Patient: sex M, age 68
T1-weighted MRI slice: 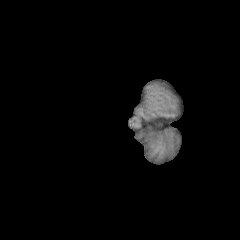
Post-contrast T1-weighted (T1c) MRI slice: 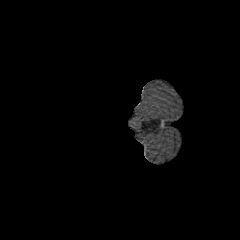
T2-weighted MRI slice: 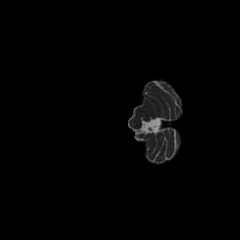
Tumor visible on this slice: no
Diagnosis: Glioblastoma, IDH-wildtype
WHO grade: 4